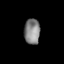
Tissue: lung
Cell type: Epithelial cells
Senescence score: 0.2405
Nuclear area (px): 395
Mean DAPI intensity: 131.863